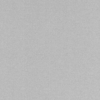
Label: dusty